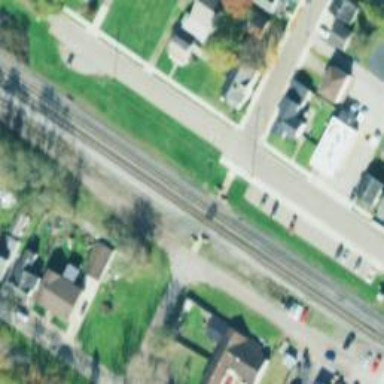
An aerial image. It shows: Crossing for the railway.